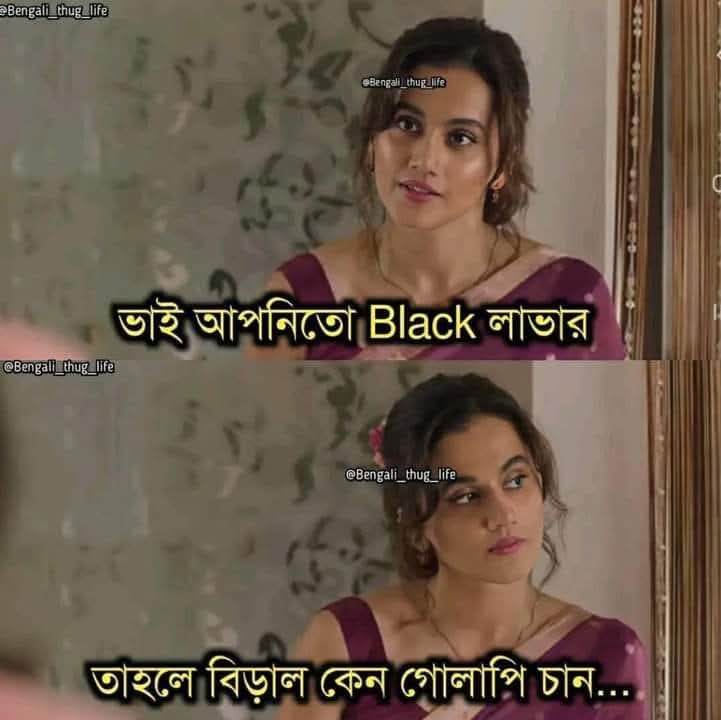
Text: ভাই আপনিতো Black লাভার
তাহলে বিড়াল কেন গোলাপি চান...
Label: Non Hate